Question: I been trying for about three hours to create a VCS Root pointing to a Github repository using "Private Key" as the the Authentication method.

But when I hit the "Test Connection" button I get this error back:
> List remote refs failed: com.jcraft.jsch.JSchException: invalid
privatekey: C:\Users\Administrator.ssh\EC2BuildServerPrivateKey.ppk
The private key definitely exists, and I've even cloned the repository using this same key using GIT extensions.
Surely I'm not the first one to try and use github as a VCS root!? I'm using Team City 7.1.3!
Can anyone please please help with some suggestions of things to verify?
Maybe I should be using some other "Authentication method" as this one doesn't work?
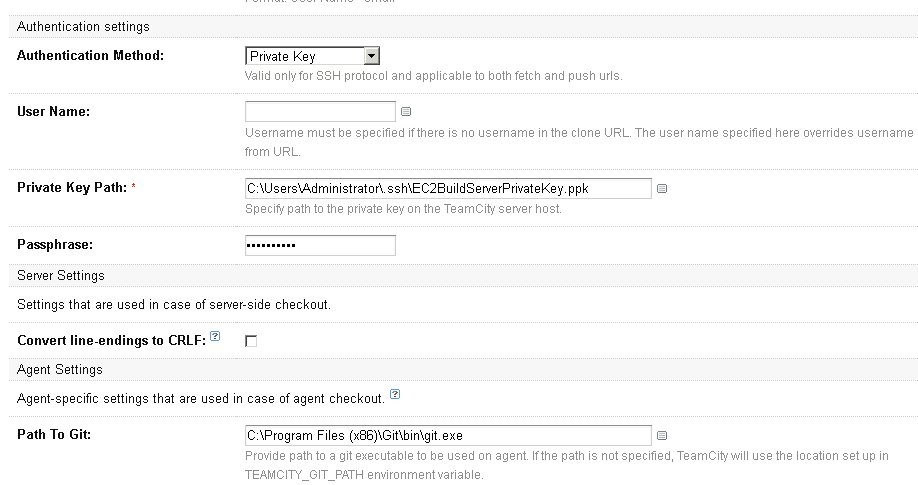
Answer: I'm pretty confident that TeamCity requires an OpenSSH private key and won't work with a private key in PuTTY Private Key format (.ppk).
You can convert your private key using the PuTTY Key Generator GUI that ships with PuTTY.